Рисунок, представленный ниже, сделан с фотографии шлейфов дыма, тянущихся от трех паровозов, которые движутся по прямолинейному участку железной дороги.  Скорость первого паровоза $v_{1}=50~км/ч$, а второго $v_{2}=70~км/ч$. Направления их движения указаны на рисунке стрелками.
Найти скорость третьего паровоза.
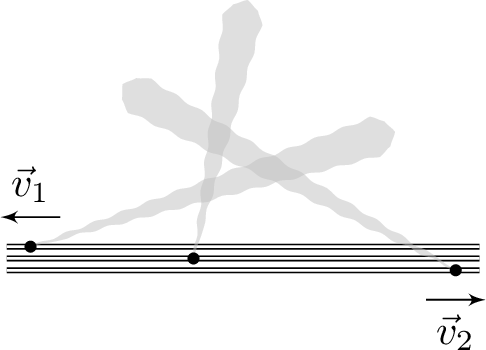
Ответ: $20~км/ч$.
Темы:
T, Механика, Кинематика, Сложение скоростей, Всероссийские